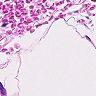
Metastatic tissue present: no